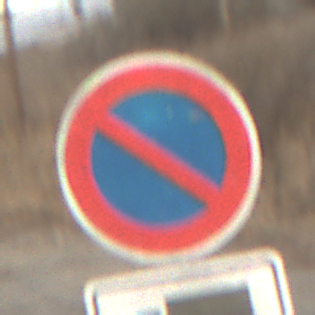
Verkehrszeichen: EingeschraenktesHalteverbot
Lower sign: HinweisDurchSinnbild7
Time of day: SunriseSunset
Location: Outdoor (RoadRail)
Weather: PartlyCloudy
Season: NotSpecified
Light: Natural